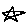
Label: star